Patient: sex M, age 55
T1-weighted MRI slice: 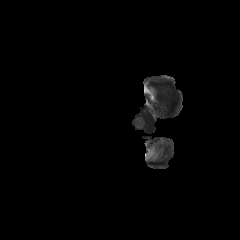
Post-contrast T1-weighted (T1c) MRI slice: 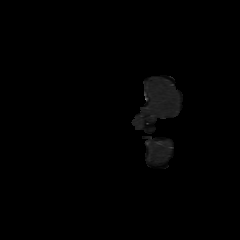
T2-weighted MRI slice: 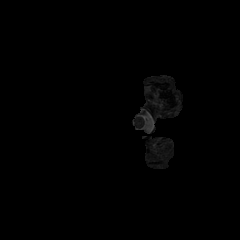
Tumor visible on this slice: no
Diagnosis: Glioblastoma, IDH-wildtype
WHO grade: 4